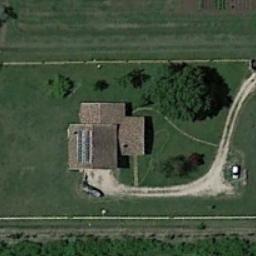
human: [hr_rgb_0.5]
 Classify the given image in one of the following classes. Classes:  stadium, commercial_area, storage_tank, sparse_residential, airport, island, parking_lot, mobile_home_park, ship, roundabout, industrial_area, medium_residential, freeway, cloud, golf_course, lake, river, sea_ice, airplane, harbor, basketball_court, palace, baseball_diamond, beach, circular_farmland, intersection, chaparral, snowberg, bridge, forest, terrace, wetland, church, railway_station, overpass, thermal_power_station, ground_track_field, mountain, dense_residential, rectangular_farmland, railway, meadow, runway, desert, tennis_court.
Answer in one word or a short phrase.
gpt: sparse_residential